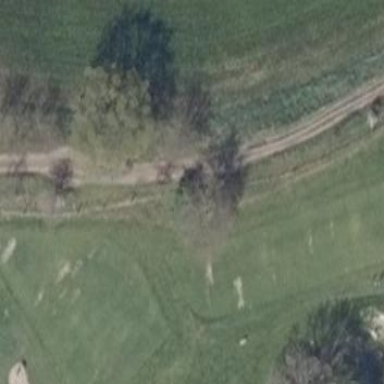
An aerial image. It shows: Golf tee.